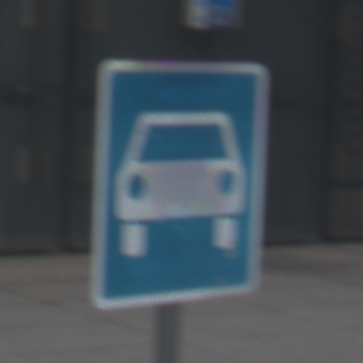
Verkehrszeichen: Kraftfahrstrasse
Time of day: MorningAfternoon
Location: Outdoor (Urban)
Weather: PartlyCloudy
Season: NotSpecified
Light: Natural